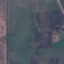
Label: Pasture